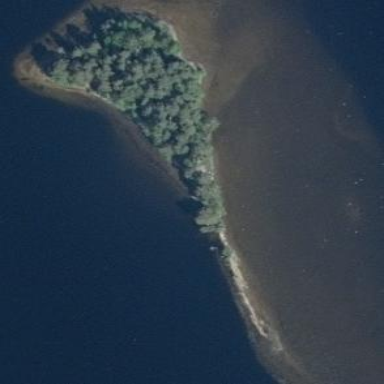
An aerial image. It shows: Islet surrounded by woodland.